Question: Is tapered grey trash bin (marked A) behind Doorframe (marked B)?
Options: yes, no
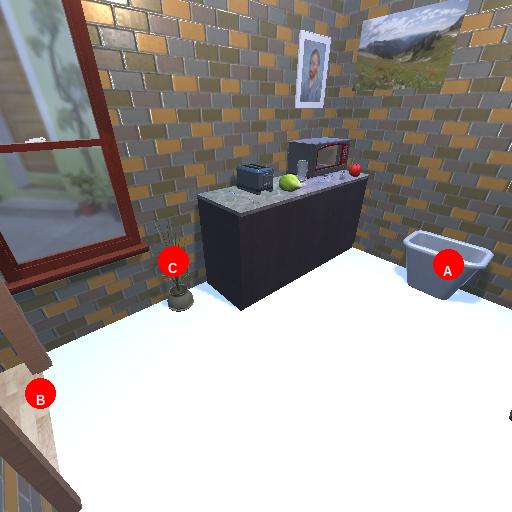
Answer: yes